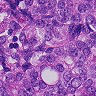
Metastatic tissue present: yes